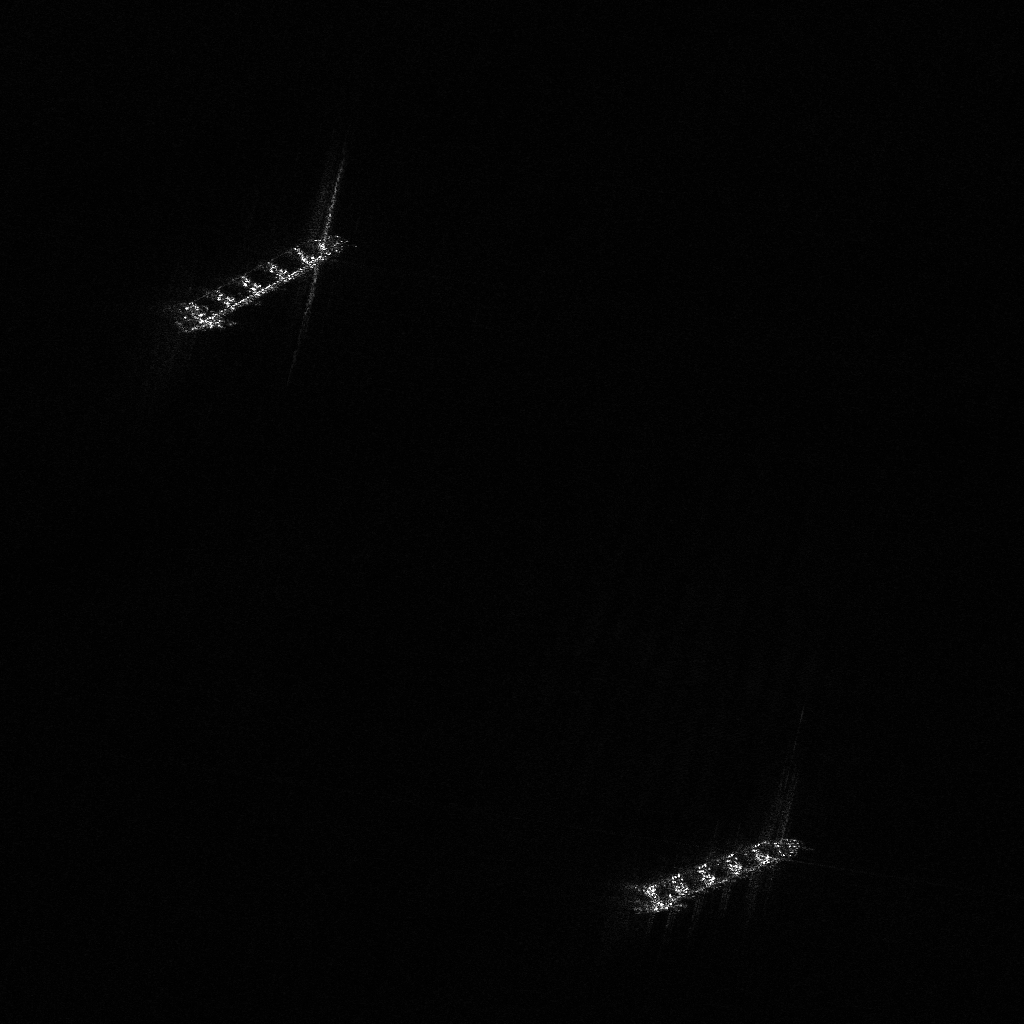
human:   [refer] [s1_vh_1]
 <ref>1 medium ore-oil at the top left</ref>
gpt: <box>[[23, 17, 27, 36, 61]]</box>